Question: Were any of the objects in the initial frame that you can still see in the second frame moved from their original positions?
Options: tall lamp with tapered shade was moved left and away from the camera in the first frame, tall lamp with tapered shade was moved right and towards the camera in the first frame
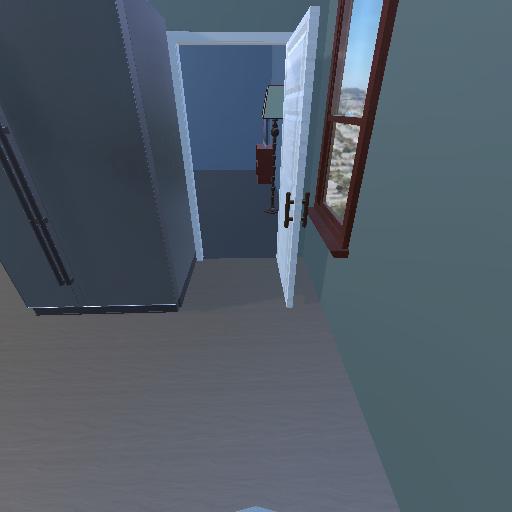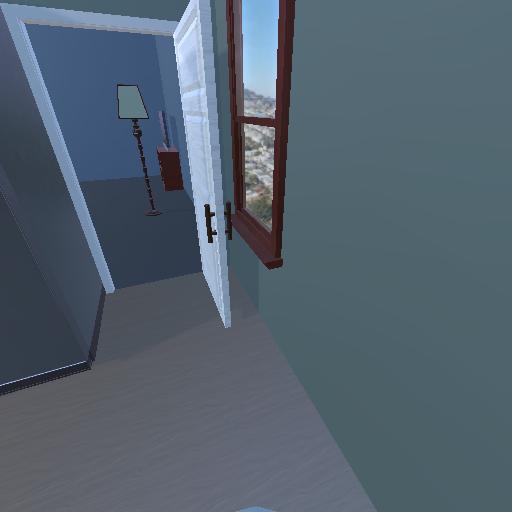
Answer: tall lamp with tapered shade was moved left and away from the camera in the first frame